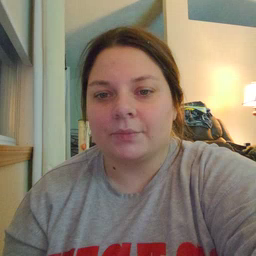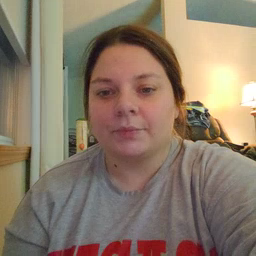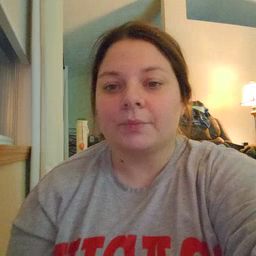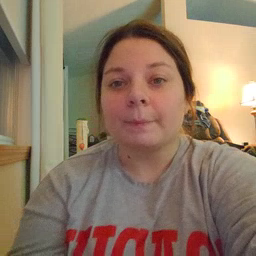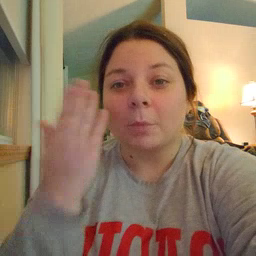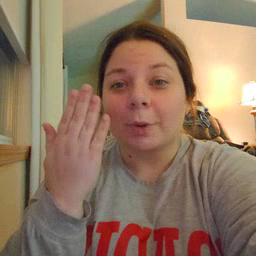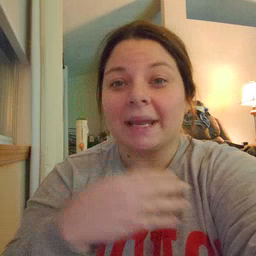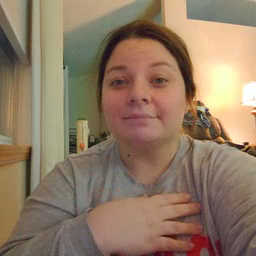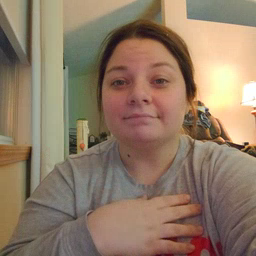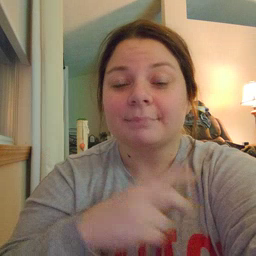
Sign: morning